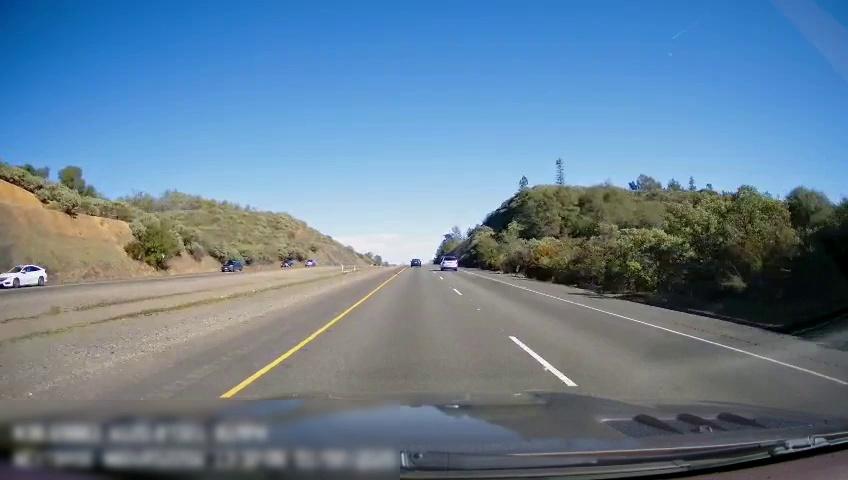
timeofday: Day
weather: Sunny
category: Drivable Space
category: Drivable Space
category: Vehicles | Car
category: Vehicles | Truck
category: Vehicles | SUV
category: Vehicles | Car
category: Lanes | Current Lane
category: Lanes | Current Lane
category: Lanes | Alternate Lane